Field crop: maize
Growth stage: 2
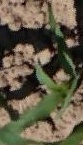
Species: maize